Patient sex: M
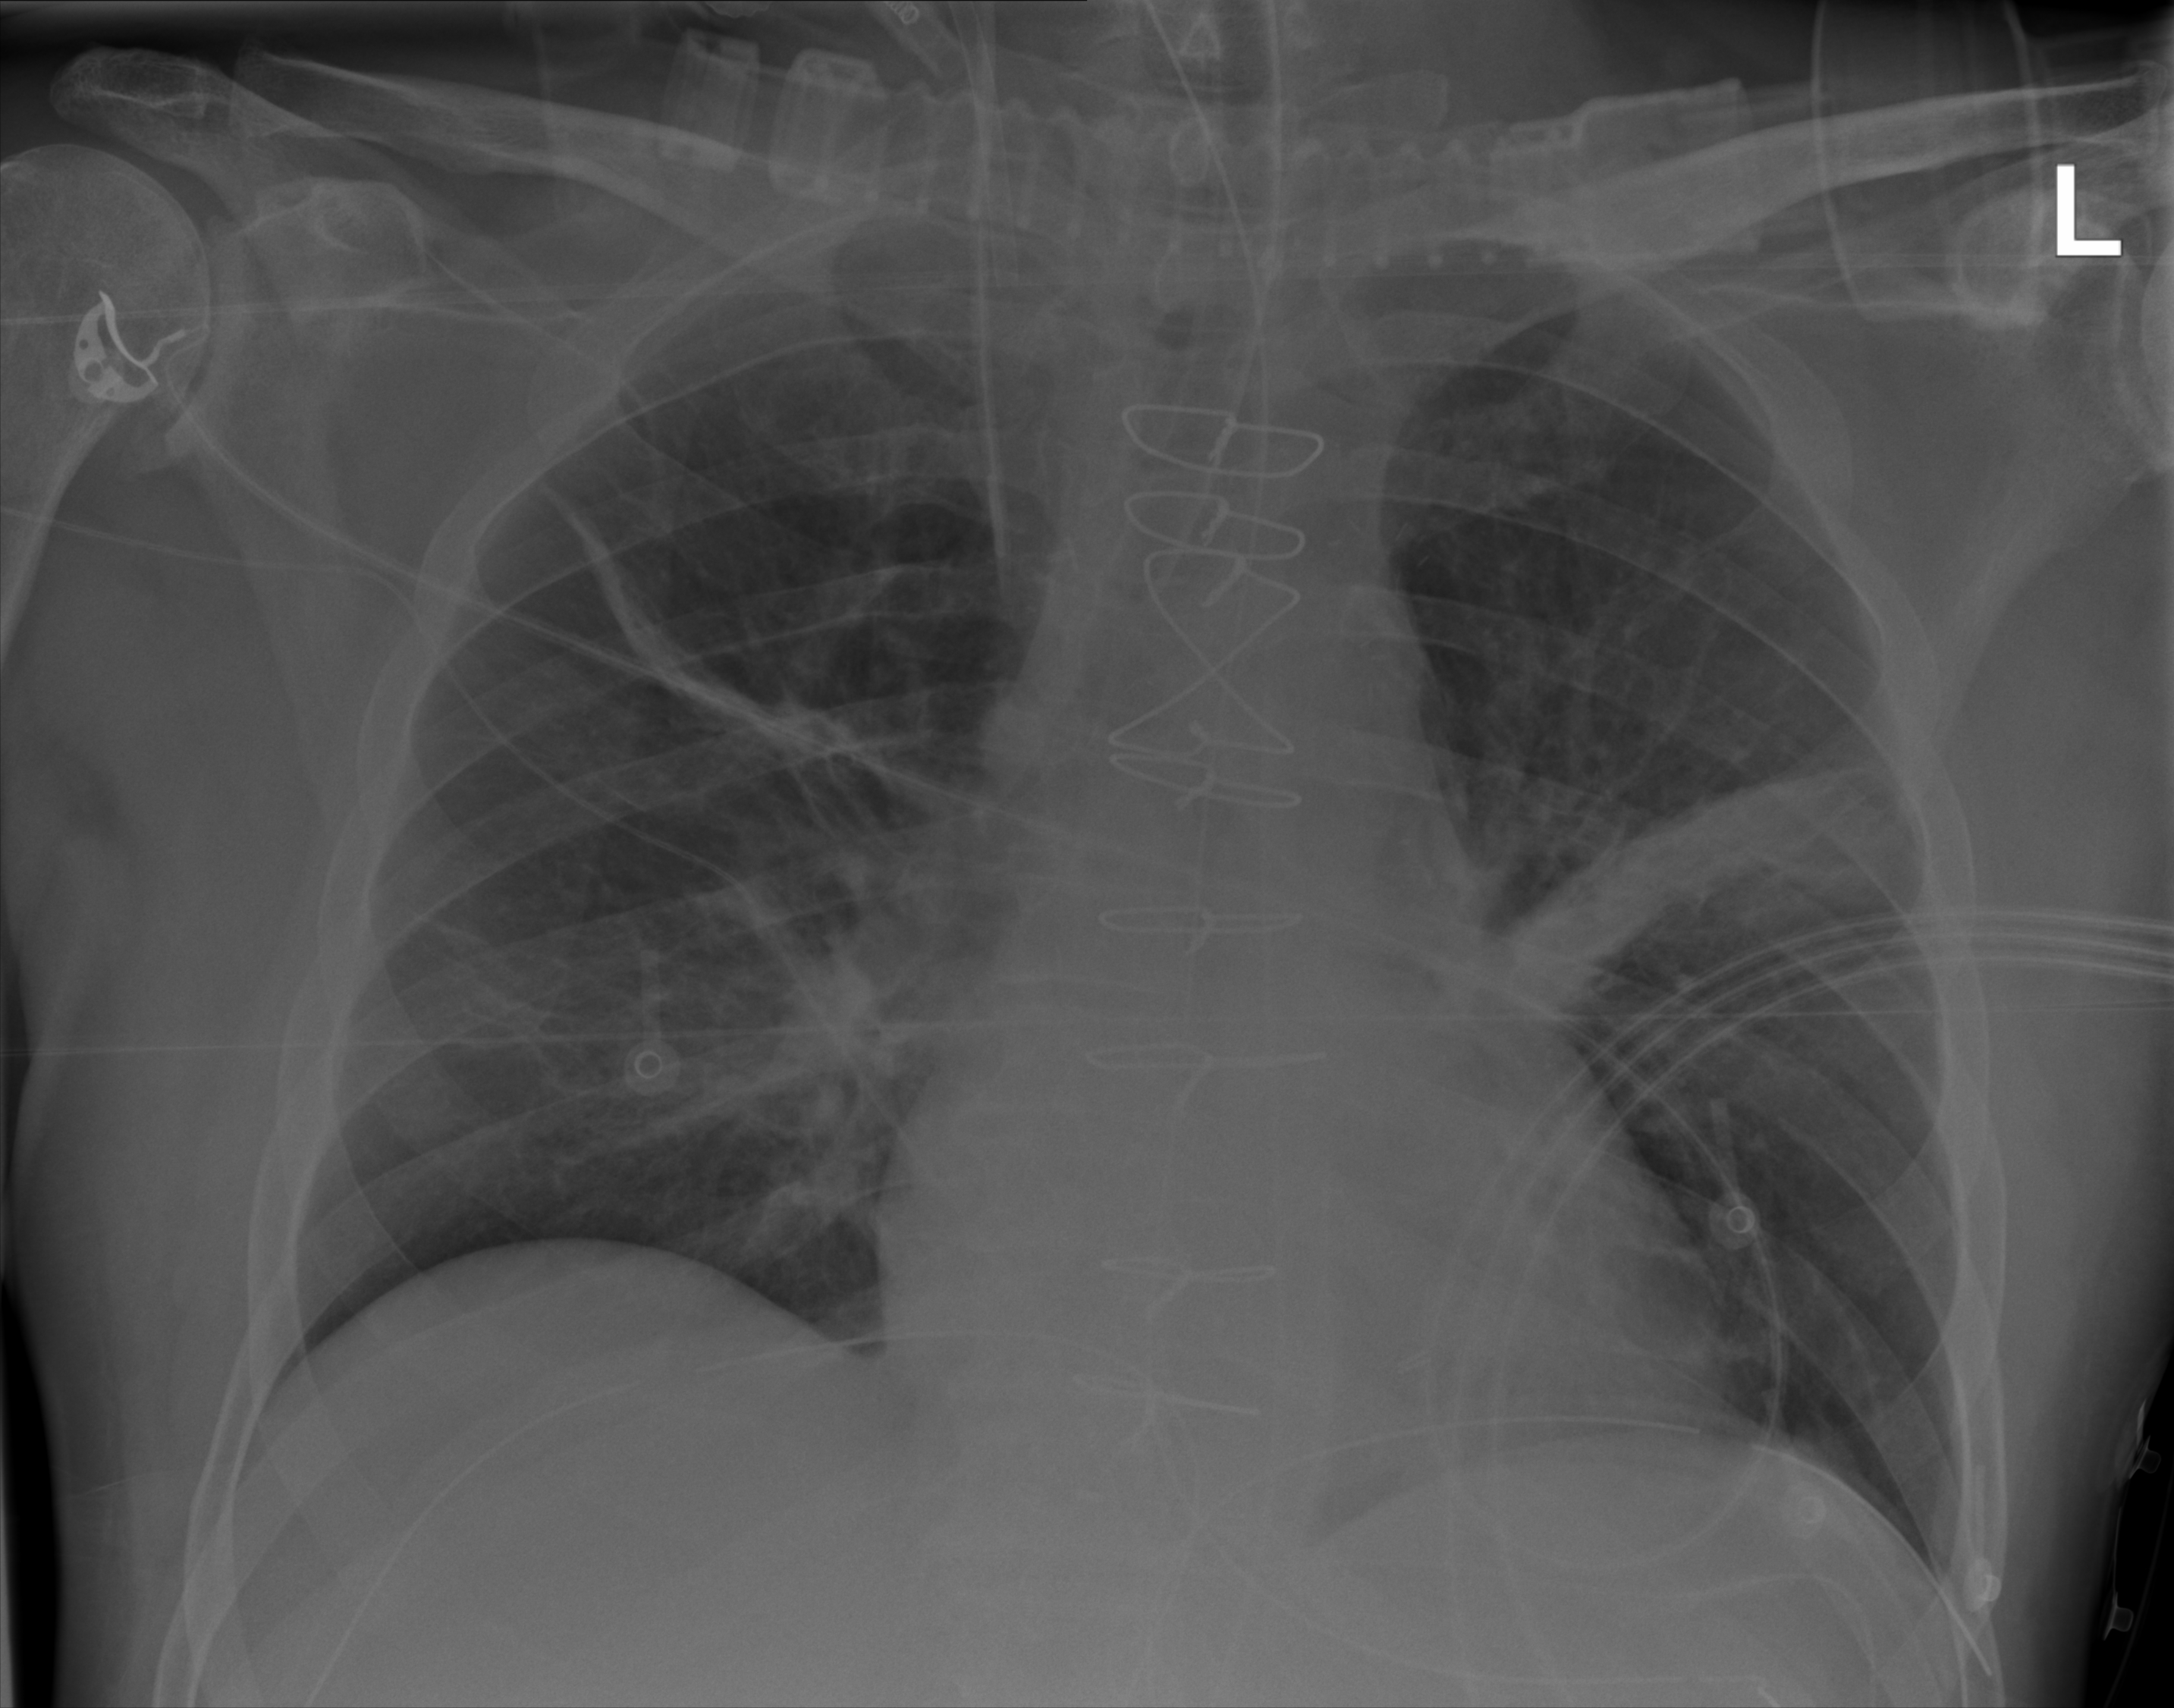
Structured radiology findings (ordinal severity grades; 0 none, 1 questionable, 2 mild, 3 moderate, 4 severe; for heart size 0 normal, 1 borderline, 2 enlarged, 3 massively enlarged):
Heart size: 0
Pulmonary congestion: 0
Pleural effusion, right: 0
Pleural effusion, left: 0
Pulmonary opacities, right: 0
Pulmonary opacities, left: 0
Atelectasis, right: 3
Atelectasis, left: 3